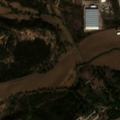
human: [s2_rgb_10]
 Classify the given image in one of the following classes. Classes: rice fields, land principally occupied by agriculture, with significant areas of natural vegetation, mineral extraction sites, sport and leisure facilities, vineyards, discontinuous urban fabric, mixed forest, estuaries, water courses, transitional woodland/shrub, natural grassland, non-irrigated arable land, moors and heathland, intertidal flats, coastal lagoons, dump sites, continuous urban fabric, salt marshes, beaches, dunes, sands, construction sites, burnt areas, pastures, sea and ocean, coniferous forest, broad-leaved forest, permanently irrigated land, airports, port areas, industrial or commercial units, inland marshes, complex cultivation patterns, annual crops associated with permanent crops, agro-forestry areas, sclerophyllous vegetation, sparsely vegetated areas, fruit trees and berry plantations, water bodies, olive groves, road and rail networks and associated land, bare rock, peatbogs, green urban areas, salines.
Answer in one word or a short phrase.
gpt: industrial or commercial units, non-irrigated arable land, complex cultivation patterns, broad-leaved forest, mixed forest